Question: I am currently using a Microsoft Visual Studio.
And I created a line chart with my data. However, these data not vary linearly. As you can see in the picture below I want a log scale y axis and a linear scale x axis.
How do I modify the y axis to reflect this

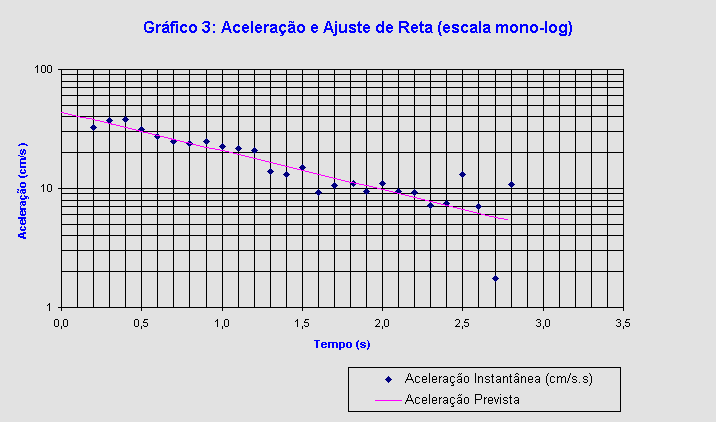
Answer: if thats a logarithmic y axis then try making the y axis scale logarithmic. Once your chart is created try
'''
Chart1.ChartAreas(0).AxisY.IsLogarithmic = True
'''
or in the form creator

and this will give you